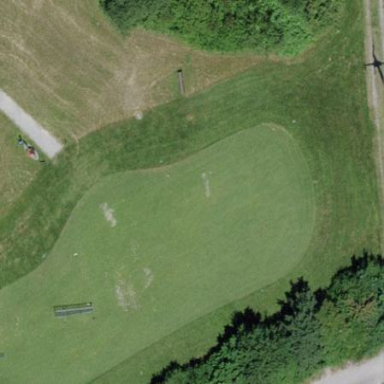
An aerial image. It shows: Grassy area designated as golf tee.